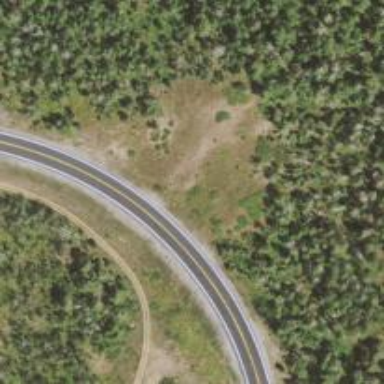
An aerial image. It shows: Secondary road with asphalt surface.